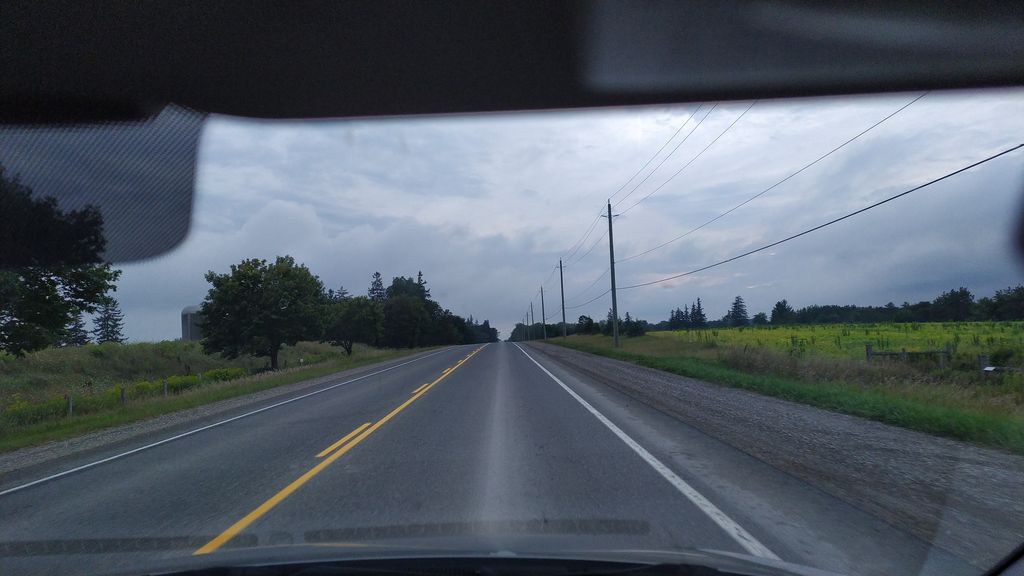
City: kitchener-waterloo